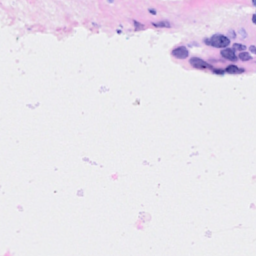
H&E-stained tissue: Breast